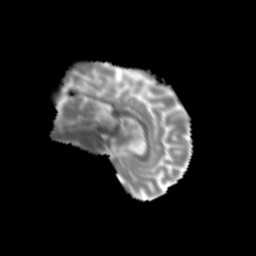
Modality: MD
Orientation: sagittal
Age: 72
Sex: male
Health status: ill
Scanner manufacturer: siemens
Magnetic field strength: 3 T
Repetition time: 8.7 s
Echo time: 0.11 s